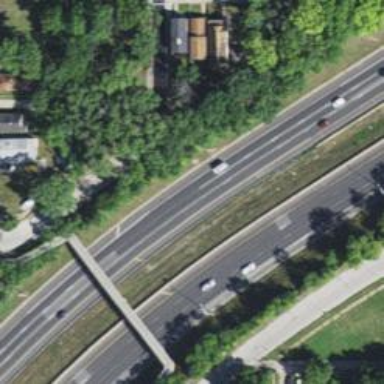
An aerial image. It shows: Motorway.